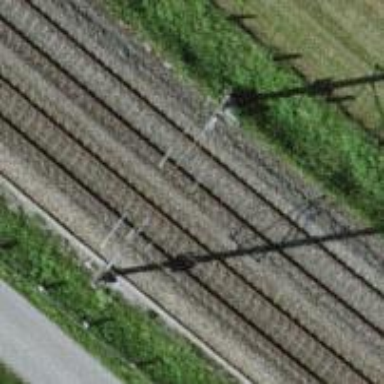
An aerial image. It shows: Single railway track with electrification through contact line.